Question:
i try to rename batch folders with <URL>
i want to use regular expression to rename folders like this:
'''
Adobe.Flash.Player.14.00.125.ie
'''
to:
'''
Adobe Flash Player 14.00.125 ie
'''
replace "." (dot) with " " (space).
and "." (dot) between numbers skiped. ie:14.00.125 in above.
<URL> use python regular expression.
how i can do this?
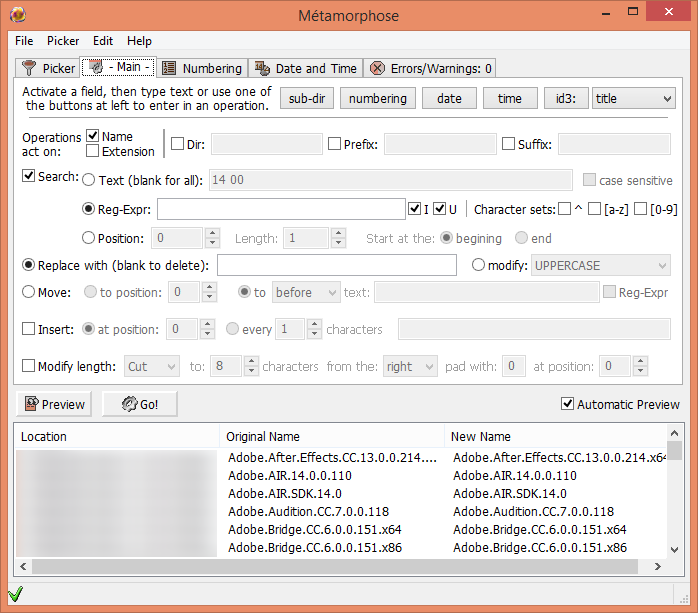
Answer: You can use the following if lookaround assertions are supported ( <URL>
'''
Search: (?<!\d)\.|\.(?=\D)
Replace with:
^ space character
'''
<URL>